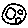
Label: moon